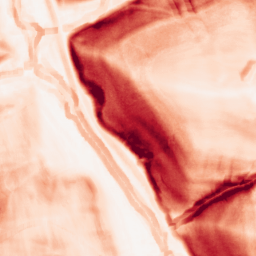
Category: morphological
Decomposition family: morphological_gradient
Decomposition parameters: size: 7
shape: square
Upsampling method: sinc_hamming
Upsampling parameters: scale: 2
kernel_size: 4
Upsampling scale: 2